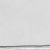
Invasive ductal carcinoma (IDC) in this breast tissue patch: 0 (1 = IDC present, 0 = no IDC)